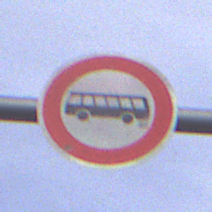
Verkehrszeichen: VerbotKraftomnibusse
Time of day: MorningAfternoon
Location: Outdoor (Suburban)
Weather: PartlyCloudy
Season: NotSpecified
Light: Natural